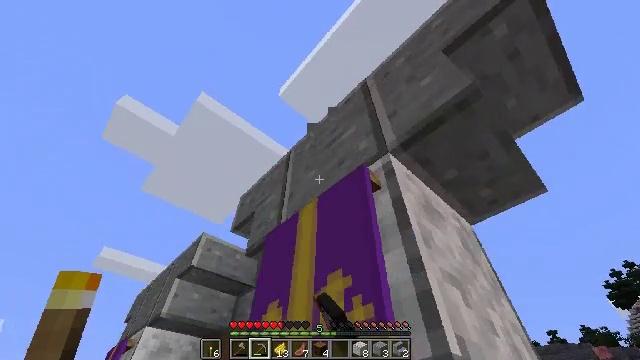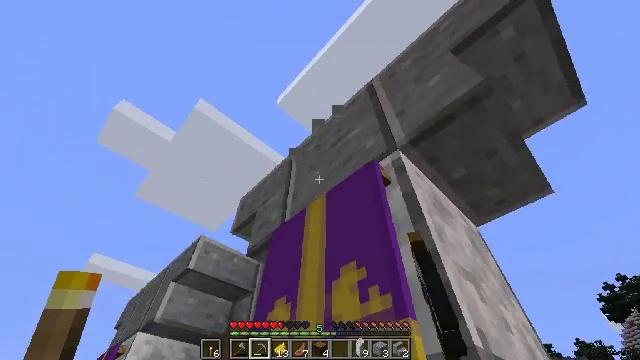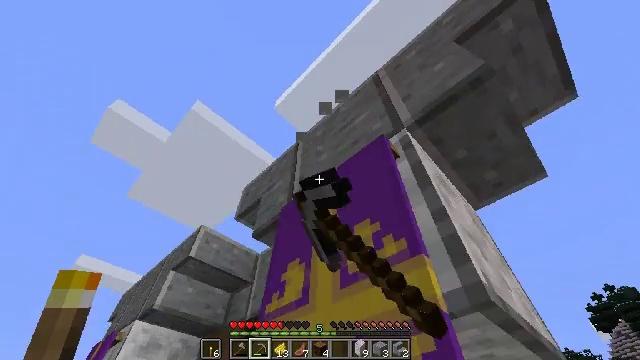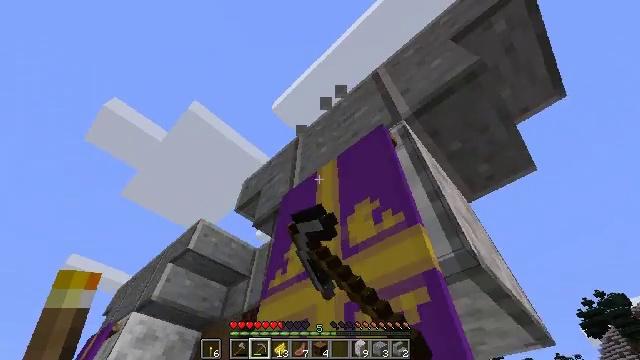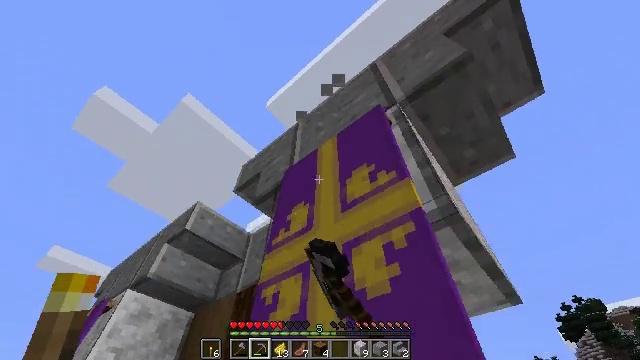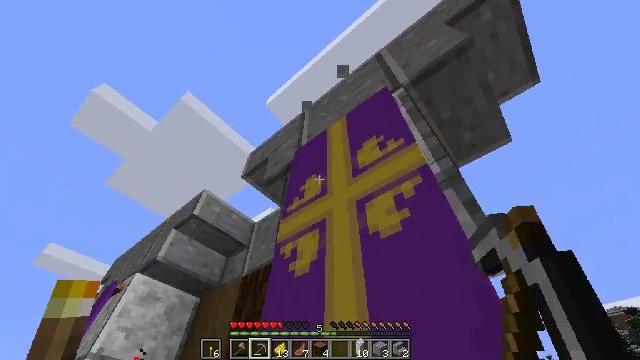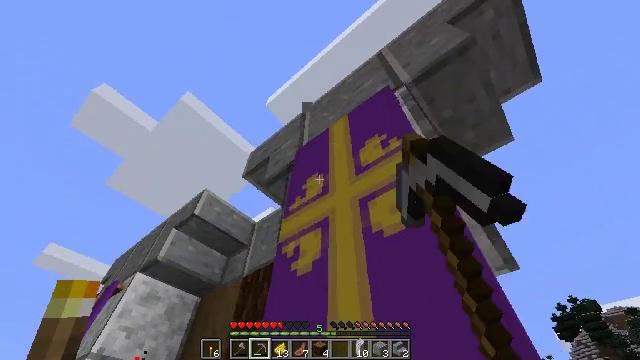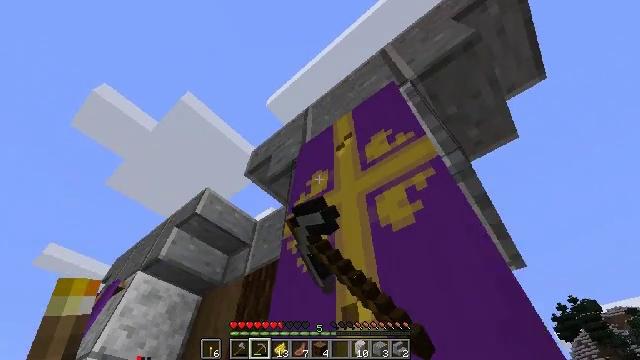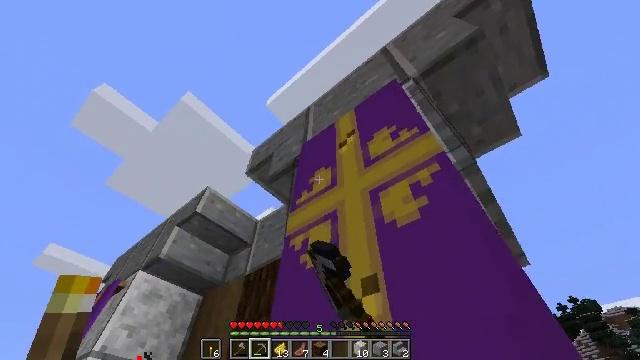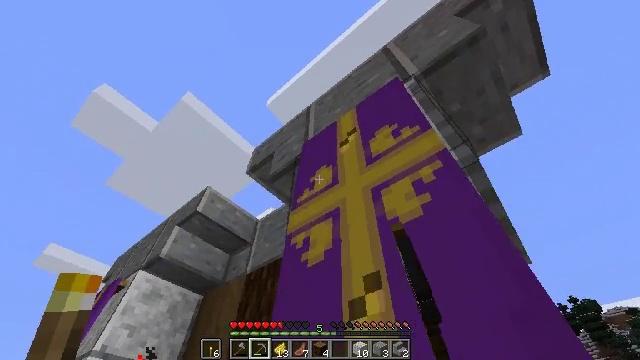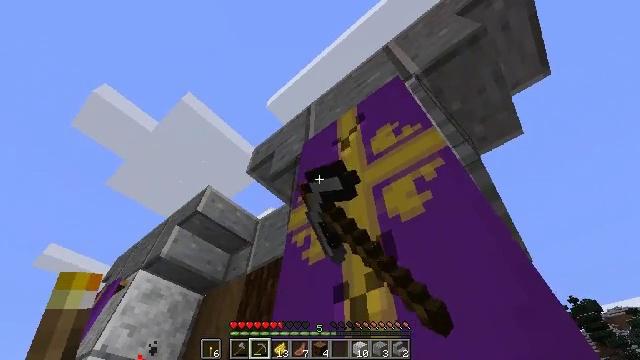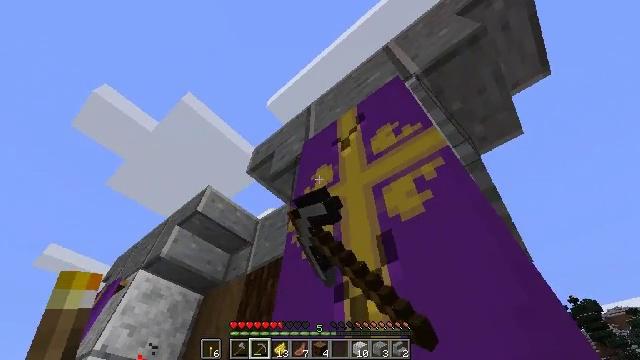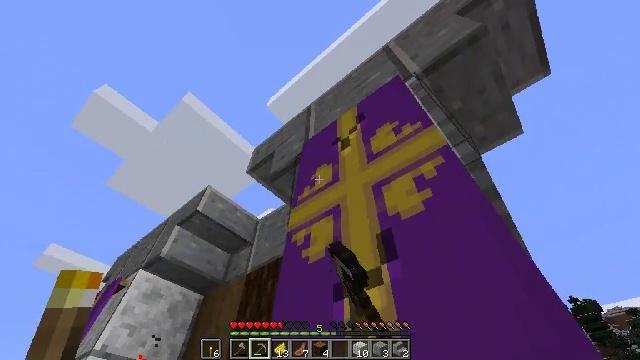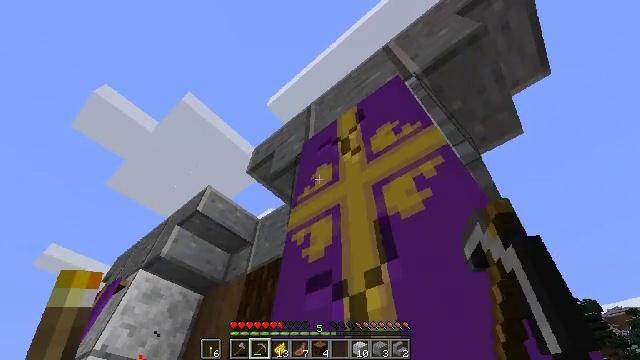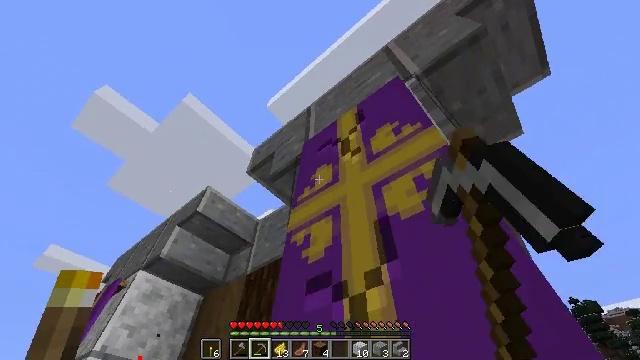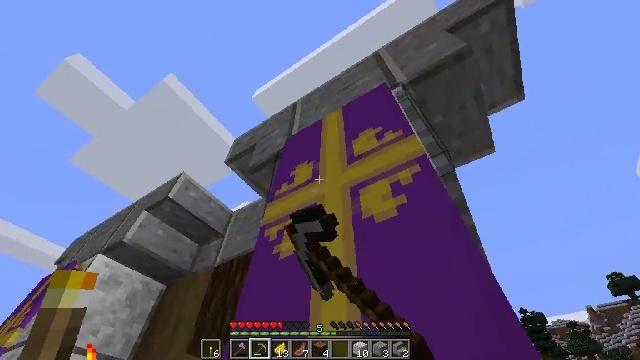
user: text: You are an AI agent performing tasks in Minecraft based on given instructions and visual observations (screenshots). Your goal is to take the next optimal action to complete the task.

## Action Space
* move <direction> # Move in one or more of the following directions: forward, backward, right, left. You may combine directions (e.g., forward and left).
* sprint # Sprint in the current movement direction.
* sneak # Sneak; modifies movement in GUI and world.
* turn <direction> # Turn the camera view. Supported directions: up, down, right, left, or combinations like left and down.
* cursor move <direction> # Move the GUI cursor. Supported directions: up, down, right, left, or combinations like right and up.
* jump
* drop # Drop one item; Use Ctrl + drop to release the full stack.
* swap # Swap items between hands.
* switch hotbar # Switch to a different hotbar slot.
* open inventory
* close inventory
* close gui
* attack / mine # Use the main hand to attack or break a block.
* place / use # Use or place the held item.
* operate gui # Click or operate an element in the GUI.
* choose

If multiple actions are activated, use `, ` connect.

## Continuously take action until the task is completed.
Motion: motion action
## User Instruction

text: Attack the polished diorite to collect it.
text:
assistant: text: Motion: turn right and up, attack / mine
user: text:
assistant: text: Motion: turn right and up, attack / mine
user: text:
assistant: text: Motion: turn right, attack / mine
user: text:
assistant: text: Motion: turn right, attack / mine
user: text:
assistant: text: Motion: attack / mine
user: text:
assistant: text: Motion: attack / mine
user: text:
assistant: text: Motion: attack / mine
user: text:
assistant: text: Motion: attack / mine
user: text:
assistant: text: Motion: attack / mine
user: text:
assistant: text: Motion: attack / mine
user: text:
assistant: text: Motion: attack / mine
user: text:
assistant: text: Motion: attack / mine
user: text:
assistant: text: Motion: attack / mine
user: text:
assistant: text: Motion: attack / mine
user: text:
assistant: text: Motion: turn right
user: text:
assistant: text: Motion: turn right
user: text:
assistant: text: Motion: turn right
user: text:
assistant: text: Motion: turn right
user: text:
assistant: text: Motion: attack / mine
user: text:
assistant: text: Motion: attack / mine
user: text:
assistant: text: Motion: attack / mine
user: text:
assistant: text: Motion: attack / mine
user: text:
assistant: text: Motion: attack / mine
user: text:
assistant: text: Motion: attack / mine
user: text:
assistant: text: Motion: attack / mine
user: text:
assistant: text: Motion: attack / mine
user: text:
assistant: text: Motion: move forward, attack / mine
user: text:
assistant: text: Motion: move forward, attack / mine
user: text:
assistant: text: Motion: move forward, attack / mine
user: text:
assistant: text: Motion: attack / mine